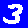
Digit: 3